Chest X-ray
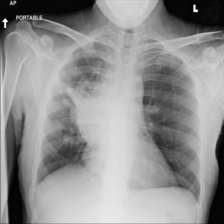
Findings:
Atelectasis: negative
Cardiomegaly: negative
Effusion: negative
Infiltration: negative
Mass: positive
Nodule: negative
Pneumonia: negative
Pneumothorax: negative
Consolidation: positive
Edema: negative
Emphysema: negative
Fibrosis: negative
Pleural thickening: negative
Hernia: negative